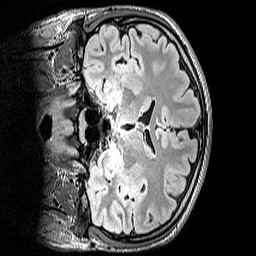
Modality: FLAIR
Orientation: coronal
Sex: male
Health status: ill
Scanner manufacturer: siemens
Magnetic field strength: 3 T
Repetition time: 5 s
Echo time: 0.388 s